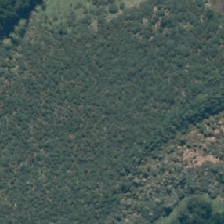
Land cover: manuka_kanuka